Interaction volume radius: 5 \u00c5
Interaction volume height: 30 \u00c5
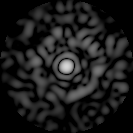
Disorder parameter: 0.8364